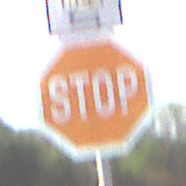
Verkehrszeichen: Stop
Zusatzzeichen oben: RichtungsangabeDurchPfeile9
Umgebung: Outdoor, Nature
Tageszeit: MorningAfternoon
Wetter: PartlyCloudy
Licht: Natural
Jahreszeit: NotSpecified
Kontrast: HighContrast